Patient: sex M, age 48
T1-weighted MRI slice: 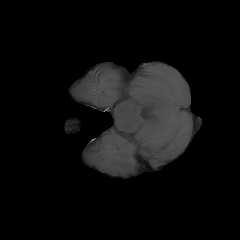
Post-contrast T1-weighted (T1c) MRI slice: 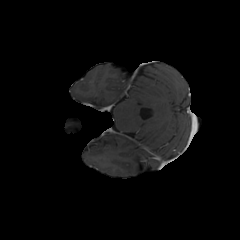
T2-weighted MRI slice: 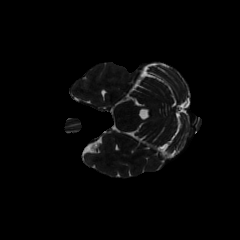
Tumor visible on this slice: no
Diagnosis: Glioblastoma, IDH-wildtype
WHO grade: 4